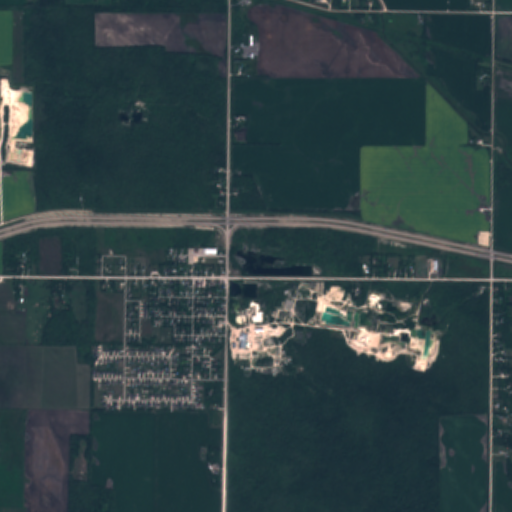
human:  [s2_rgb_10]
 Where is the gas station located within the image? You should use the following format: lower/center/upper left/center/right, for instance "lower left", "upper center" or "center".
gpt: The gas station is located in the center of the image.
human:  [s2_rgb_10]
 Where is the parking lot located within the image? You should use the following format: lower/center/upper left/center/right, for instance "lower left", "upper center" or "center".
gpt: There is no parking lot in the image.